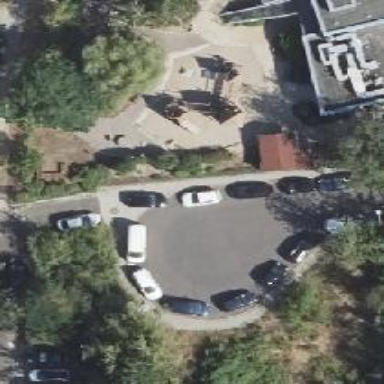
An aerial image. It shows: Turning circle on the road.